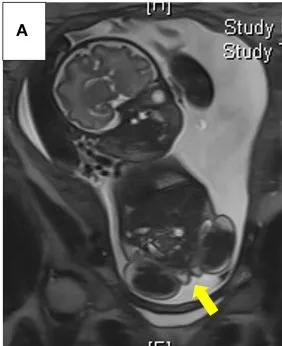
(A) Fetal magnetic resonance imaging in Case 2. A scrotum-like structure was noted (a yellow arrow).
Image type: radiology (mri)